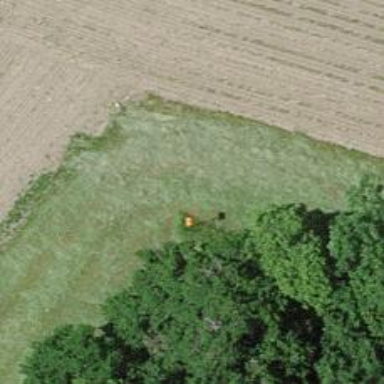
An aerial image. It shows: Orange aerial marker.